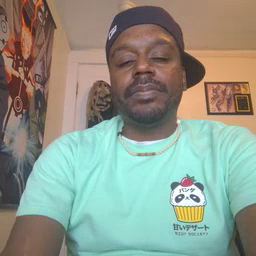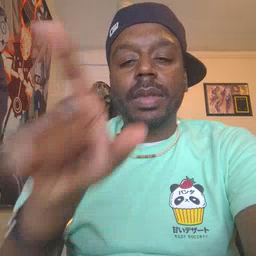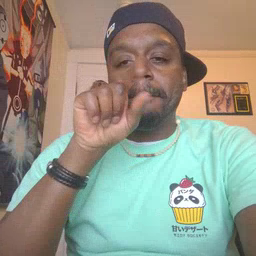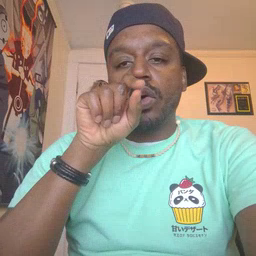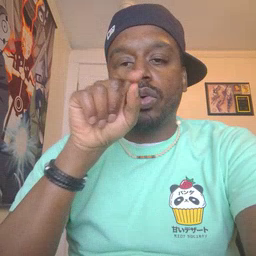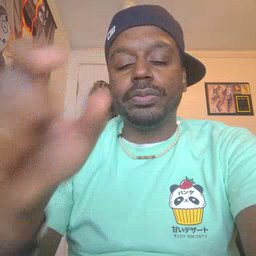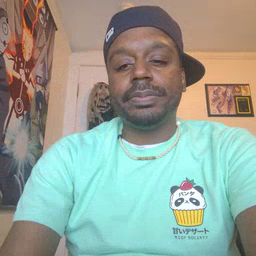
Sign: bird